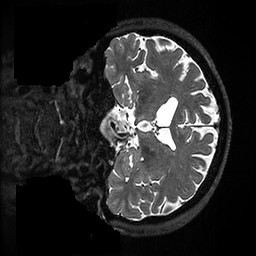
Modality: T2w
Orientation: coronal
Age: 71
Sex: male
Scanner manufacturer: ge
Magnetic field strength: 3 T
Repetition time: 3.202 s
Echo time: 0.06643 s